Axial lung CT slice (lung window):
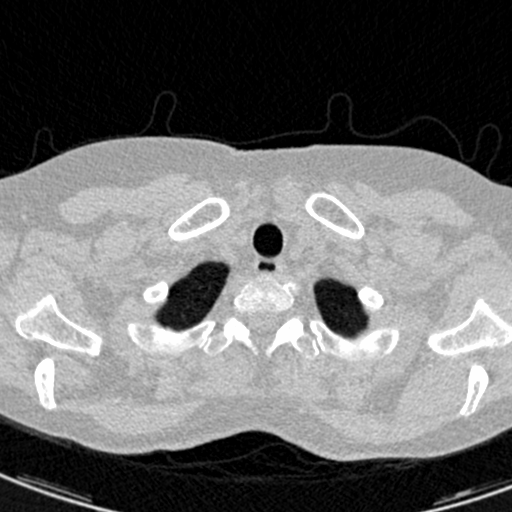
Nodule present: no